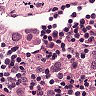
Metastatic tissue present: yes